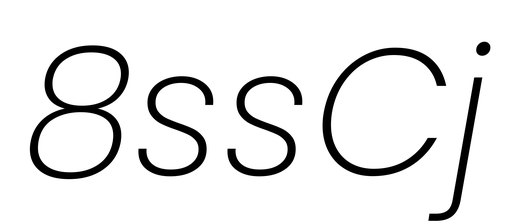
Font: Poppins-ExtraLightItalic